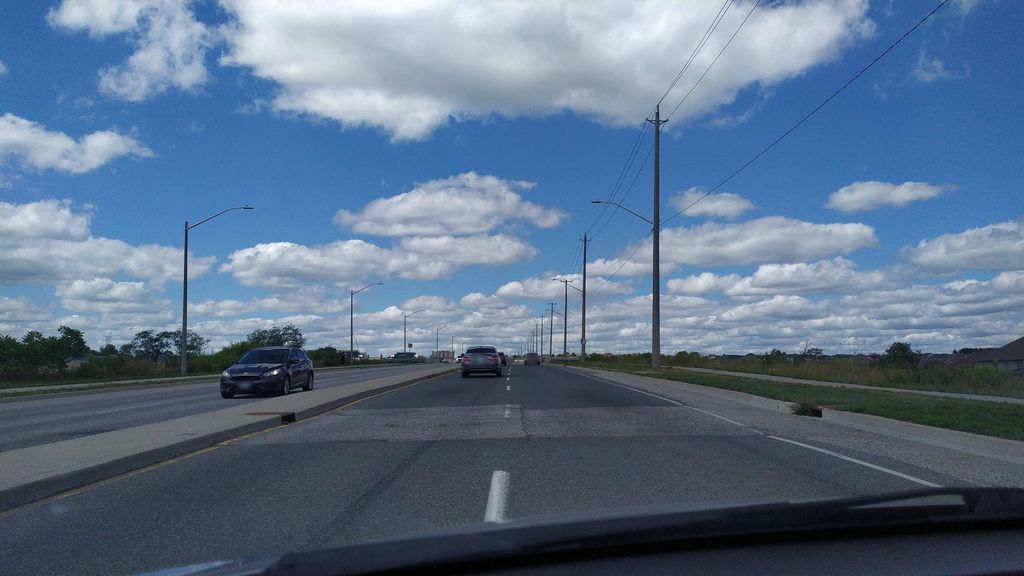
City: kitchener-waterloo